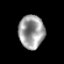
Tissue: prostate
Cell type: T cells
Senescence score: 0.3144
Nuclear area (px): 839
Mean DAPI intensity: 156.277